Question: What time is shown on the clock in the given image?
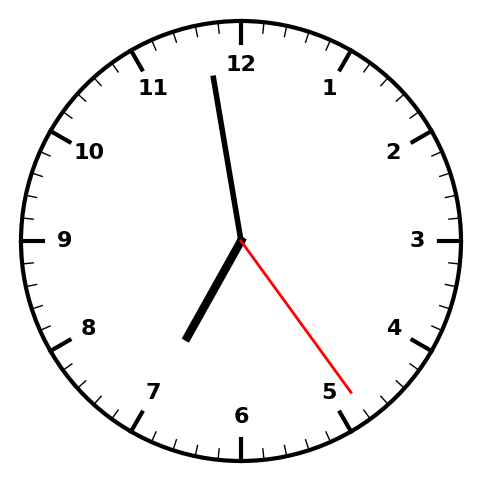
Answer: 06:58:24